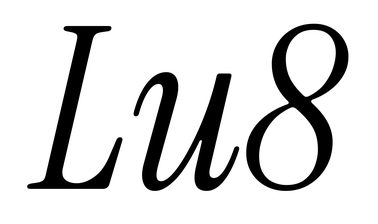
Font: InstrumentSerif-Italic